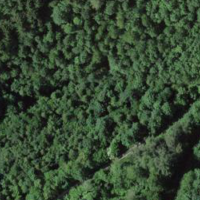
EUNIS habitat code: 41
Species observed at this site:
Lamium galeobdolon